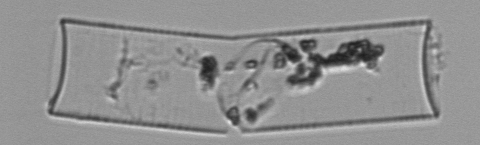
Label: Guinardia_flaccida